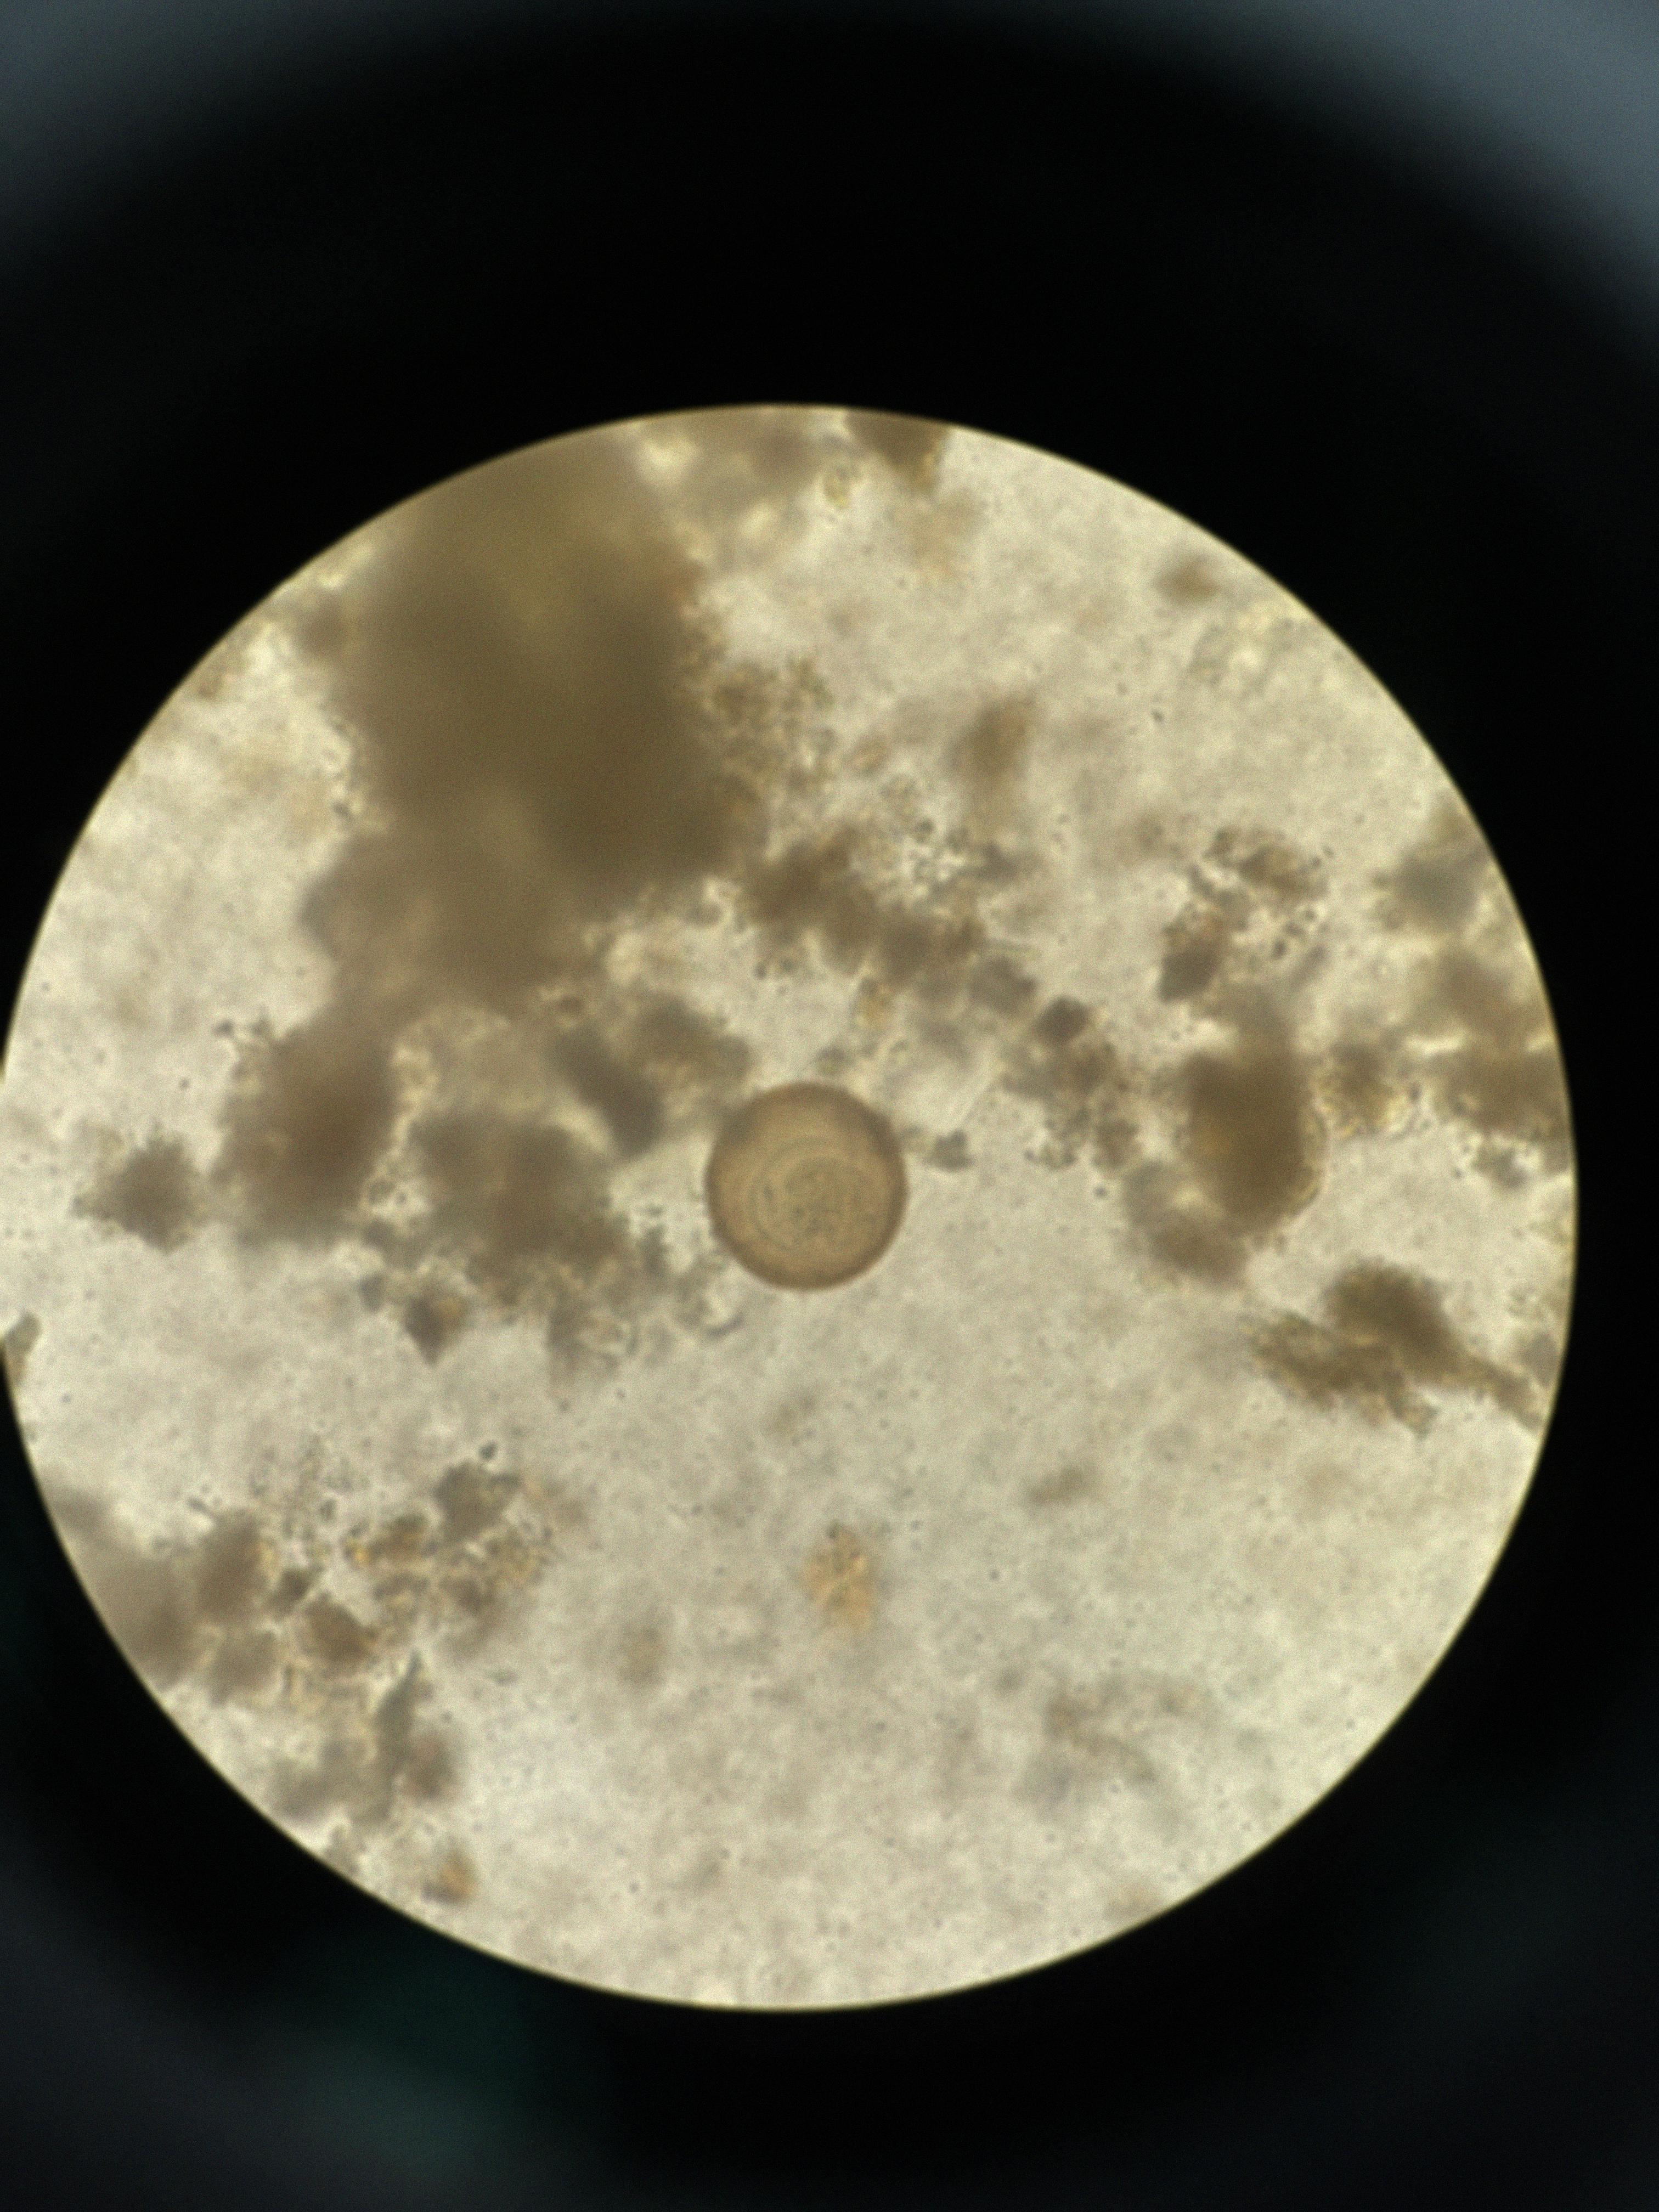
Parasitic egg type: Hymenolepis diminuta